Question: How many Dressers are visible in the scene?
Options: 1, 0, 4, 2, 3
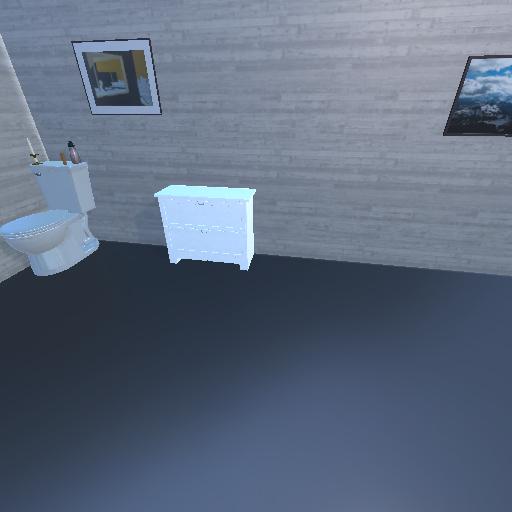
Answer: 1